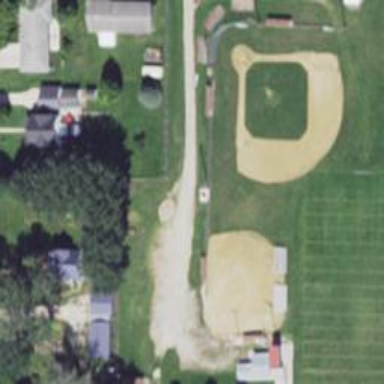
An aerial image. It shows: Softball pitch for leisure and sport activities.